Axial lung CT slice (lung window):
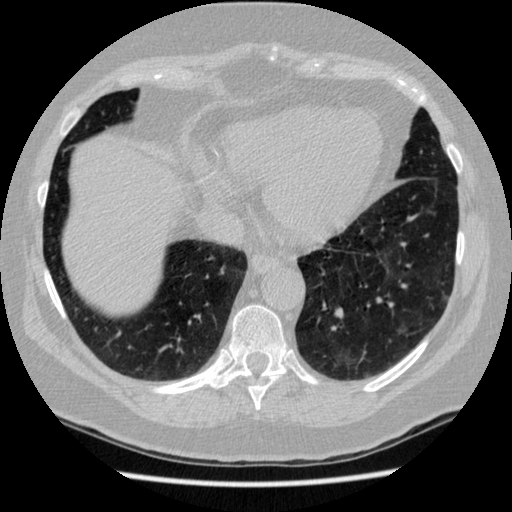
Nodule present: no